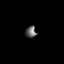
Tissue: prostate
Cell type: Fibroblasts
Senescence score: 0.6869
Nuclear area (px): 121
Mean DAPI intensity: 104.107